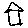
Label: house